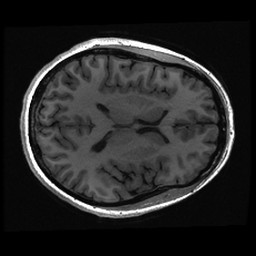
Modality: T1w
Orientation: axial
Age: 35
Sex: female